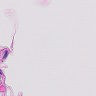
Metastatic tissue present: no